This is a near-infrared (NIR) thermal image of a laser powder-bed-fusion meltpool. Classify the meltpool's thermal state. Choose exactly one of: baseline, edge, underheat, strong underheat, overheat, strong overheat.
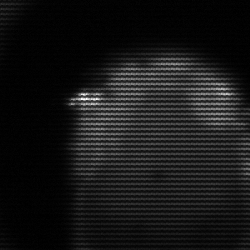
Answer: edge